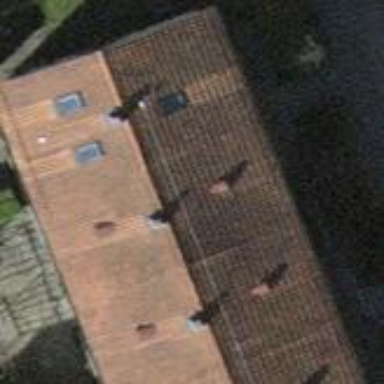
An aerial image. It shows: Beige house with gabled roof covered in orange-red roof tiles. The roof is oriented across the building.